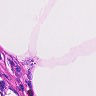
Metastatic tissue present: no